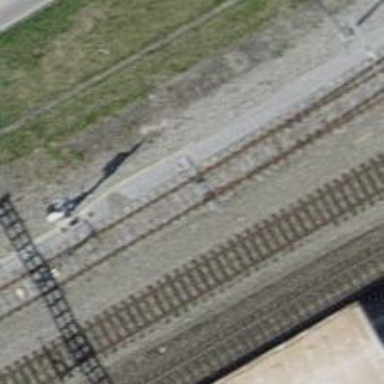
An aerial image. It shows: Railway switch.